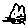
Label: cat